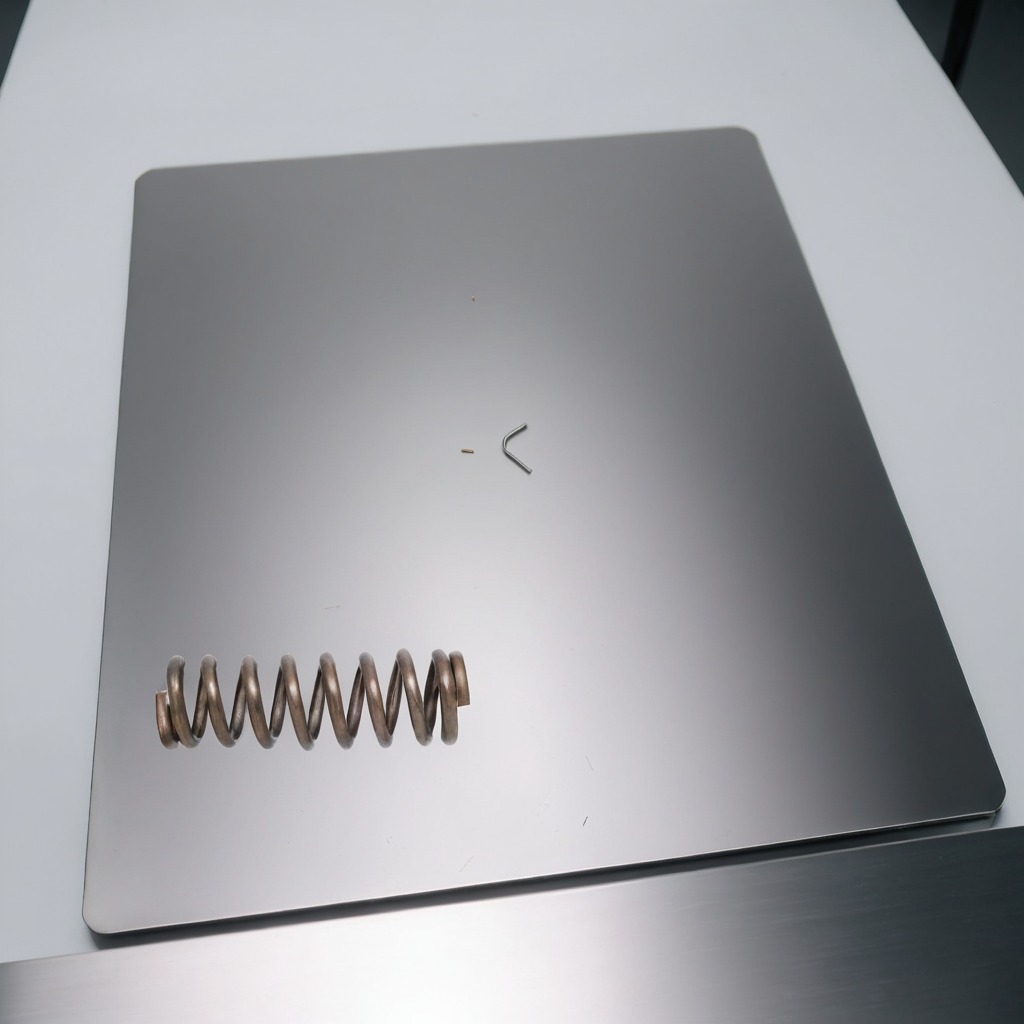
A coiled metal spring is lying on a stainless steel table in a high-end prototyping lab.